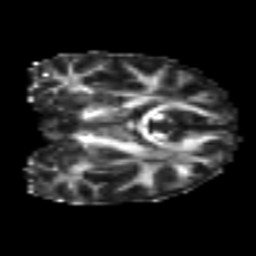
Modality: FA
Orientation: coronal
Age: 31
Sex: female
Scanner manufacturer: siemens
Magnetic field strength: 3 T
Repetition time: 4.999 s
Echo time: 0.07946 s